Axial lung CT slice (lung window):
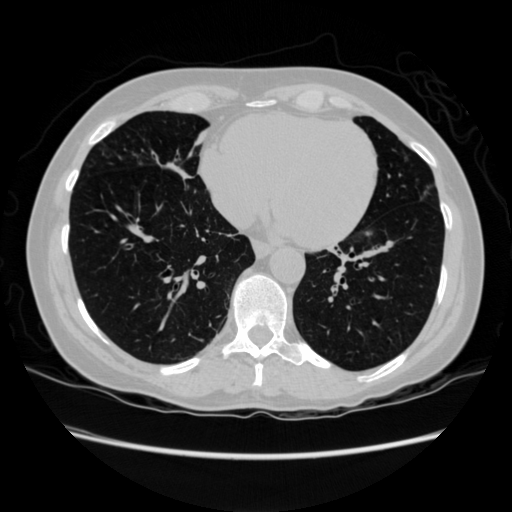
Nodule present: no